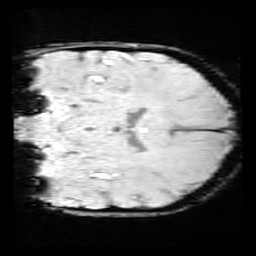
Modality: SWI
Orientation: coronal
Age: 11
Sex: female
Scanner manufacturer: siemens
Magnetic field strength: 3 T
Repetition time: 0.027 s
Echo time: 0.02 s